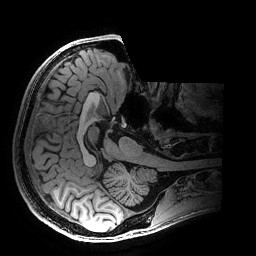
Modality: T1w
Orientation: axial
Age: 20
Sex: male
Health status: healthy
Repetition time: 2.53 s
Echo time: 0.0034 s